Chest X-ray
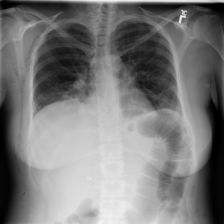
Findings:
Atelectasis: positive
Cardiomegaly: negative
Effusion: negative
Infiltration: negative
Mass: negative
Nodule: negative
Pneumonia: negative
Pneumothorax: negative
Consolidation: positive
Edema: negative
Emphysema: negative
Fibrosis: negative
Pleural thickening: negative
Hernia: negative